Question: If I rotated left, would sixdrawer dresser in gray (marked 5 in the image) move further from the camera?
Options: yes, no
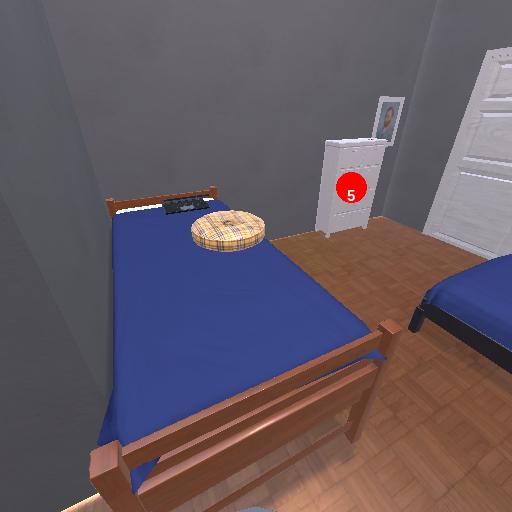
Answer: yes